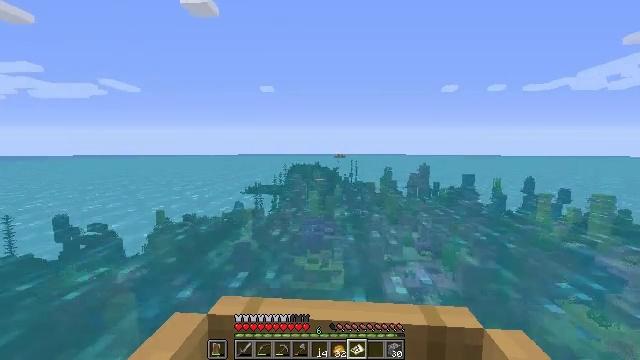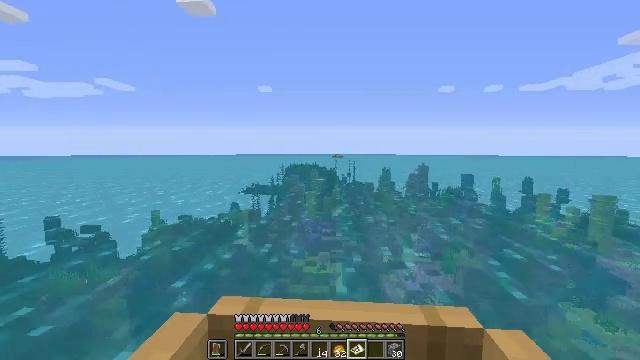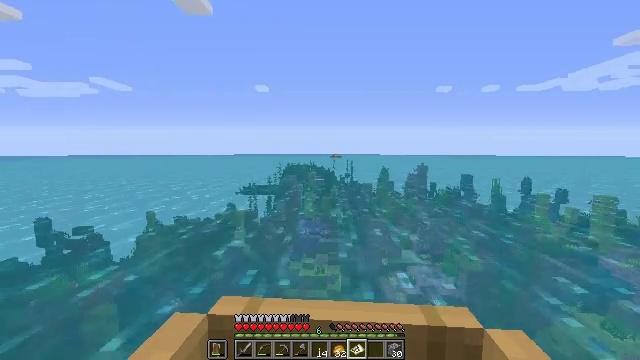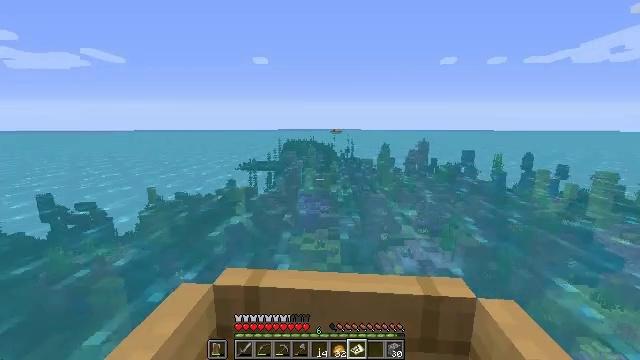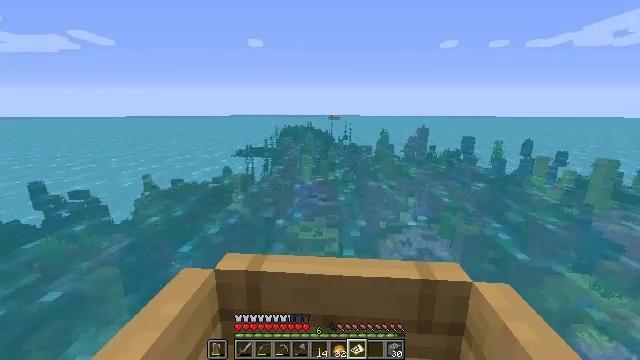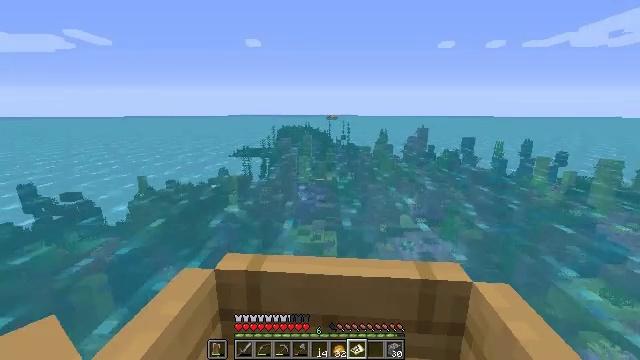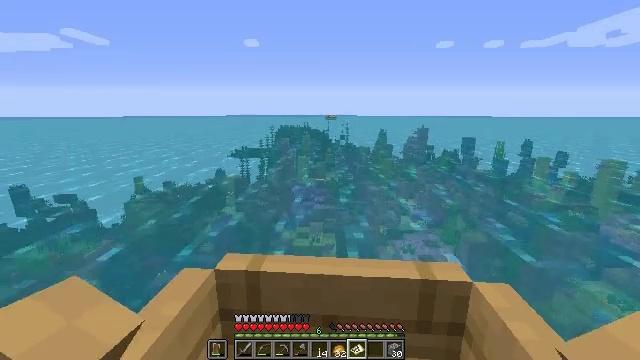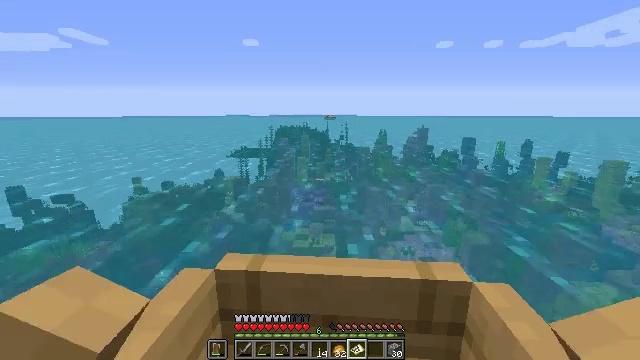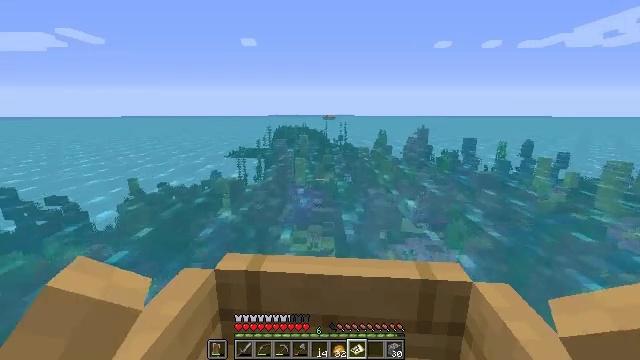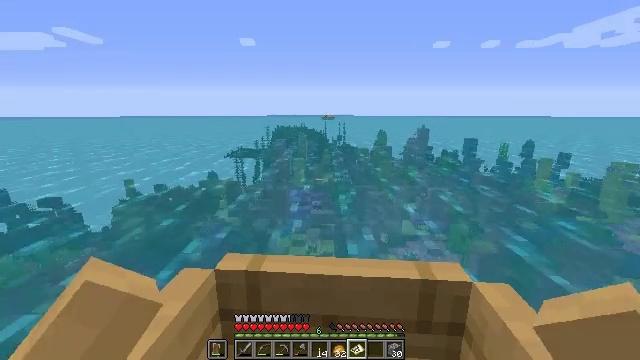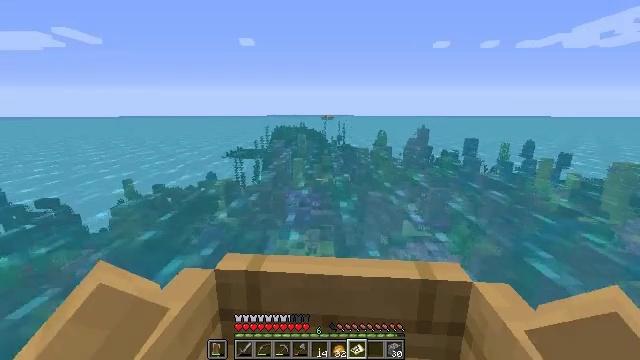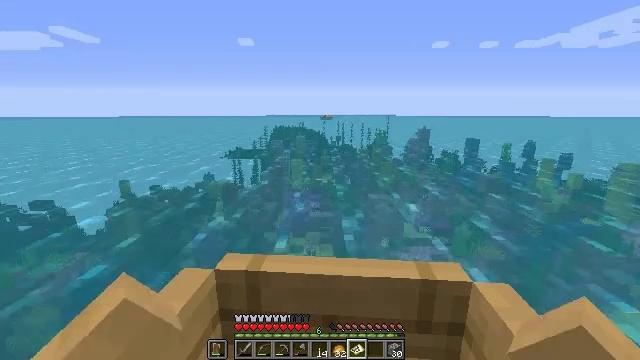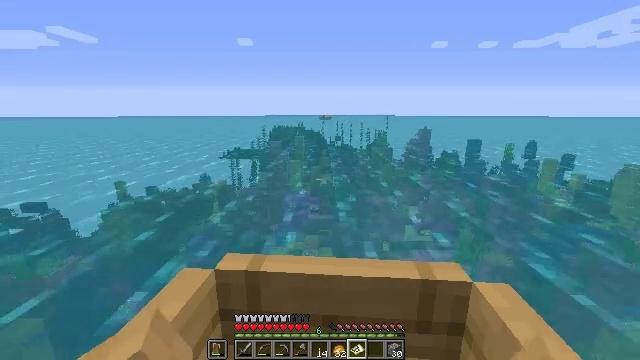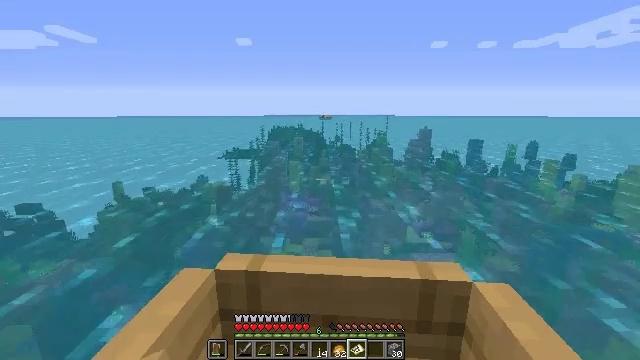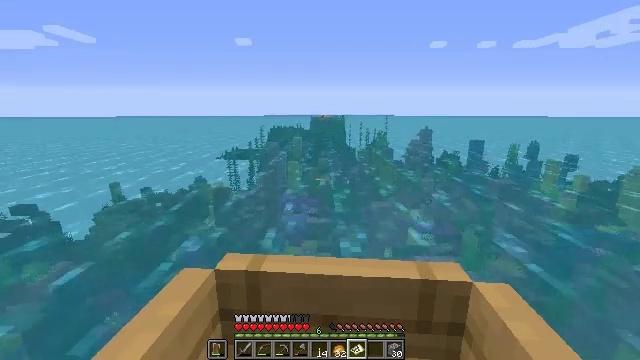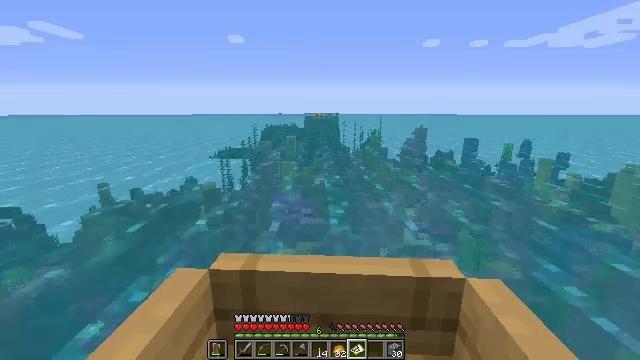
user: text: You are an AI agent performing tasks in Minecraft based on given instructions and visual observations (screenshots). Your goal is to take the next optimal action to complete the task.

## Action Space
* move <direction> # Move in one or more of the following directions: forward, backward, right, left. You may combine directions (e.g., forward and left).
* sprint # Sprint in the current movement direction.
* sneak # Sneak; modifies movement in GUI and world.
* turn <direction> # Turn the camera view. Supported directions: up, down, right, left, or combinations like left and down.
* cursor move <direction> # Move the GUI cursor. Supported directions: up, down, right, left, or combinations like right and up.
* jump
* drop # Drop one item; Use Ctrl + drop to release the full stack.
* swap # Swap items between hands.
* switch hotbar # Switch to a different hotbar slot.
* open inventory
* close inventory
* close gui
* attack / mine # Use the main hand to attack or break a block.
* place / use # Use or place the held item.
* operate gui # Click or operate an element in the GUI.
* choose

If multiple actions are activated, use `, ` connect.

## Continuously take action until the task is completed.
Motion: motion action
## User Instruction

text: Collect sand to make glass.
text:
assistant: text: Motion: move forward
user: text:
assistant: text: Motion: move forward
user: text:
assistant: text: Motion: move forward, turn down
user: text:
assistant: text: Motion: move forward, turn down
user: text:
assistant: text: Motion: move forward
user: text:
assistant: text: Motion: move forward
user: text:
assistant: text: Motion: move forward
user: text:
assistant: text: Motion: move forward
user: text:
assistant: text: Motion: move forward
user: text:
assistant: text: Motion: move forward
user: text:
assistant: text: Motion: move forward
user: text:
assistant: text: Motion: move forward
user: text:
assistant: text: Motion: move forward
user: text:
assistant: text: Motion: move forward
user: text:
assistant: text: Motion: move forward and move left, turn right
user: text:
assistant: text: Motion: move forward and move left
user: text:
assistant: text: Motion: move forward
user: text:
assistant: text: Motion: move forward, turn right
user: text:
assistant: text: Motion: move forward, turn right and up
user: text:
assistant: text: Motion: move forward, turn right and up
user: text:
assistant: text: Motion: move forward
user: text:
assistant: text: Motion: move forward
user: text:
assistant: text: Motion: move forward
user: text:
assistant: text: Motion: move forward
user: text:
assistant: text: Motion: move forward
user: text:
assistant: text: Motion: move forward
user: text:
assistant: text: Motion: move forward
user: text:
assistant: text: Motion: move forward
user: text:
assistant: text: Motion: move forward
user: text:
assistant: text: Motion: move forward